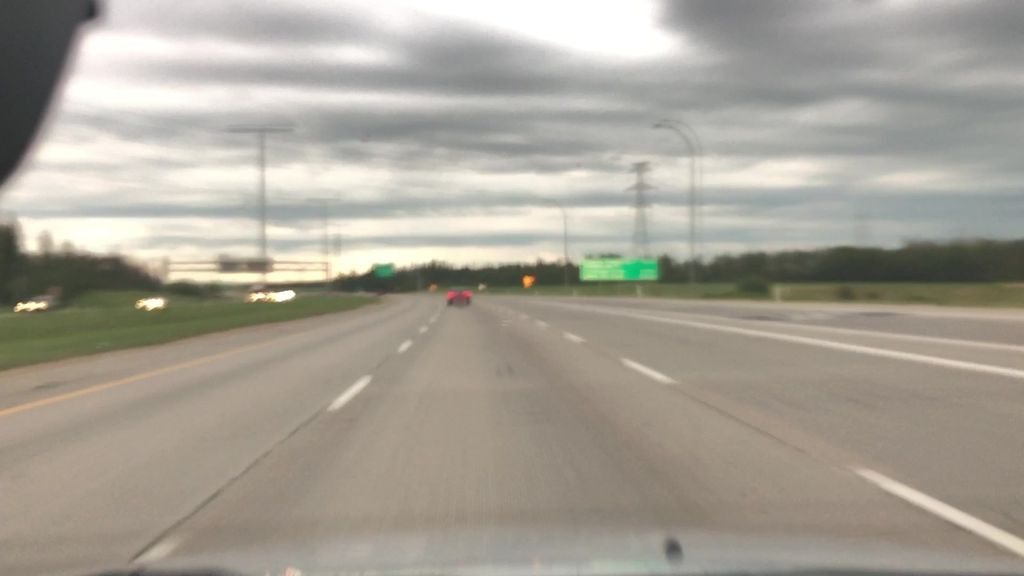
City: edmonton